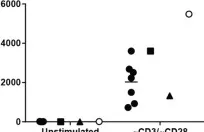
(A) The immunophenotyping of the T and B lymphocyte subsets of the patient was compared with the maturation of his 2-year-old brother who did not carry the mutation.
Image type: pathology (immunostaining)